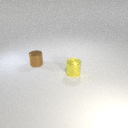
small brown metal cylinder to the left of small yellow metal cylinder